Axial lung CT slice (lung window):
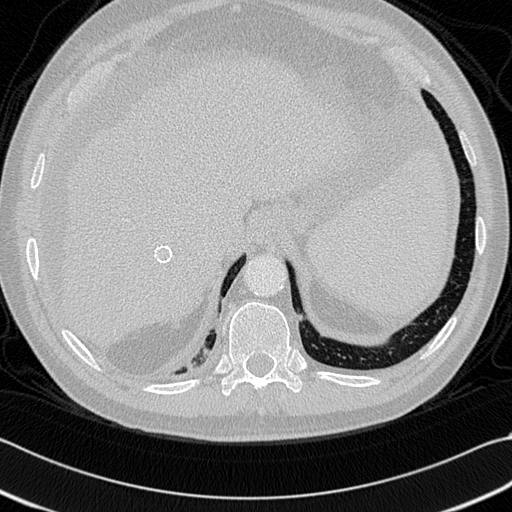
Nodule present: no